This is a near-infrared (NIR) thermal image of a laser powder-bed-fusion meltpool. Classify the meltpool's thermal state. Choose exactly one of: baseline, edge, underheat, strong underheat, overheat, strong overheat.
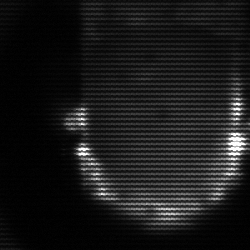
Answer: baseline